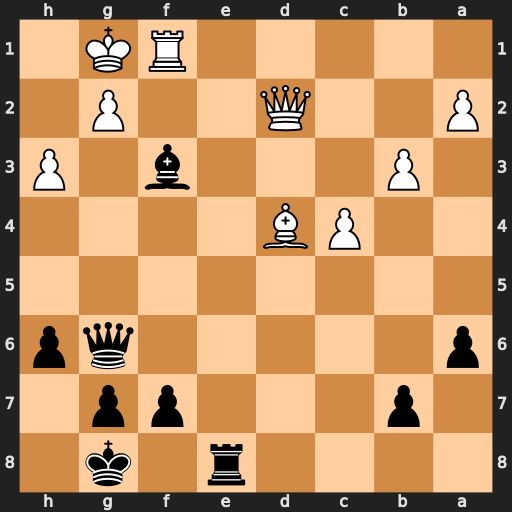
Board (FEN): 4r1k1/1p3pp1/p5qp/8/2PB4/1P3b1P/P2Q2P1/5RK1
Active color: b
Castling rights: -
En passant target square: -
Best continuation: Re2 Qxe2 Bxe2